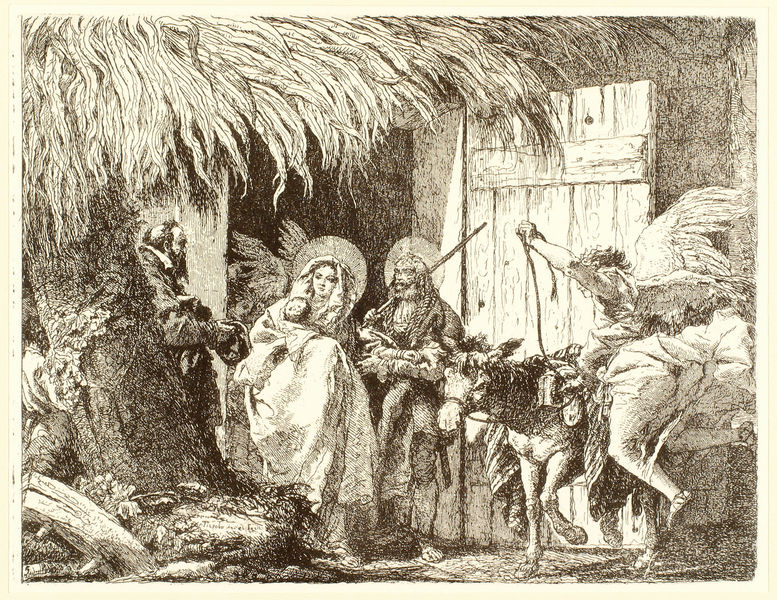
Titel: Die Flucht nach Ägypten
Künstler: Domenico Giovanni Tiepolo
Institution: Berlin, Kupferstichkabinett
Schlagwörter: baum, flügel, mann, schatten, frau, holz, hut, licht, stroh, tür, zeichnung, dach, bart, kappe, bibel, baumstamm, kind, paar, esel, schuppen, engel, zügel, stab, angst, sandalen, druck, eheleute, heiligenschein, jesus, stall, maria, anbetung, hirte, hirten, josef, geburt, krippe, säugling, geburt jesu, glorien, mari